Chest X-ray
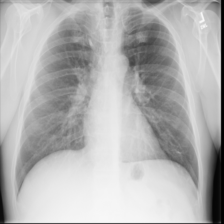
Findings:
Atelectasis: negative
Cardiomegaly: negative
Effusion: negative
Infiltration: negative
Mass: negative
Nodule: negative
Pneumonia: negative
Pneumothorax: negative
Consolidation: negative
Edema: negative
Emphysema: negative
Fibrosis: negative
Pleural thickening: negative
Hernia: negative